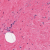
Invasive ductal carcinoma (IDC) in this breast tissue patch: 0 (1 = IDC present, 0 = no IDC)